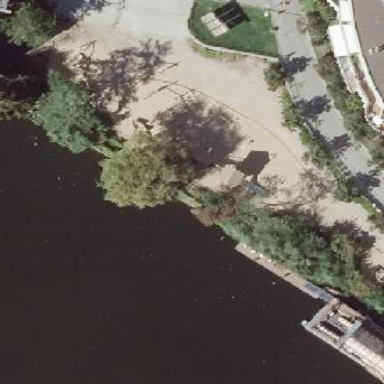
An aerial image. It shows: Ship-themed playground with surface of sand.